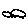
Label: cat